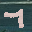
Label: 7